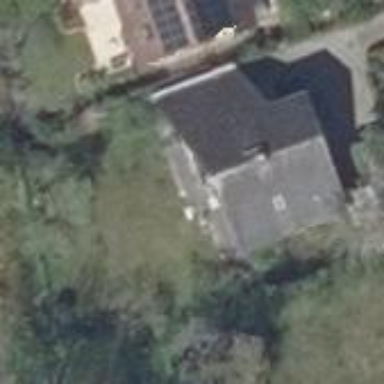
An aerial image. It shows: Gabled roof on residential building.